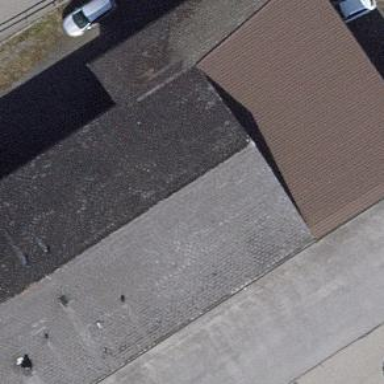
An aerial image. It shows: Industrial building.